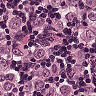
Metastatic tissue present: yes